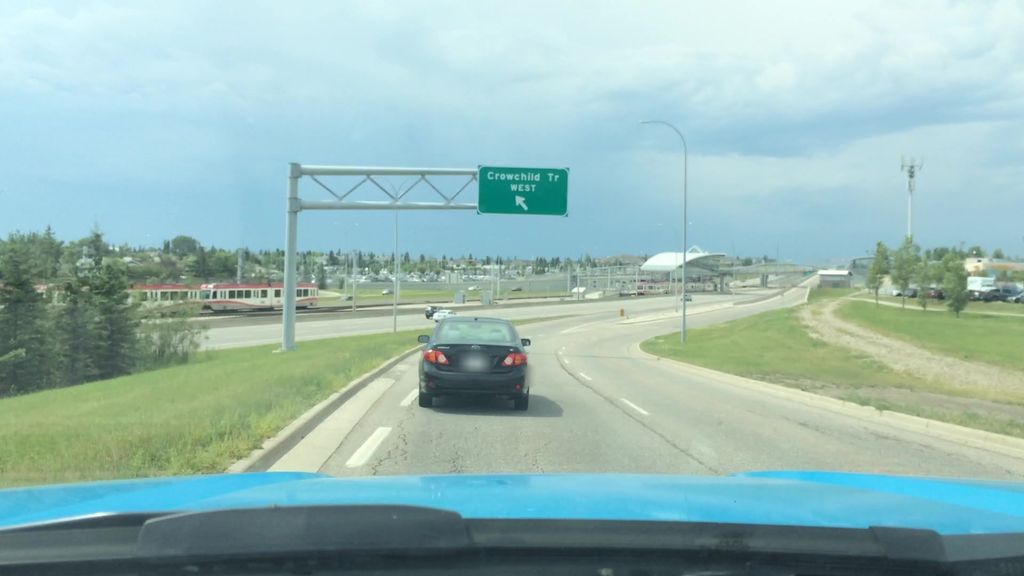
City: calgary